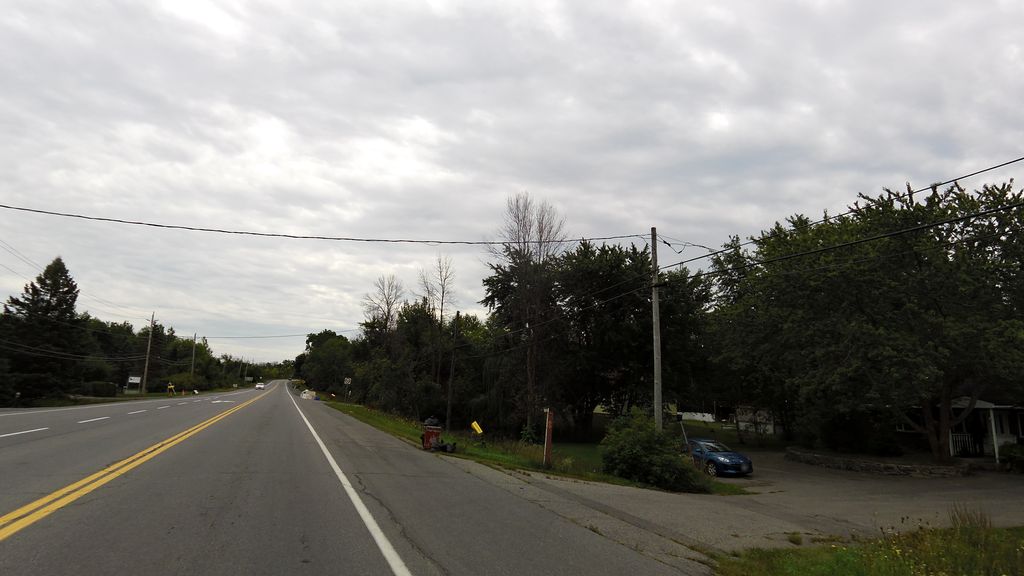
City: ottawa-gatineau